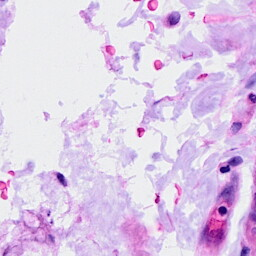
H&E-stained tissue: Ovarian